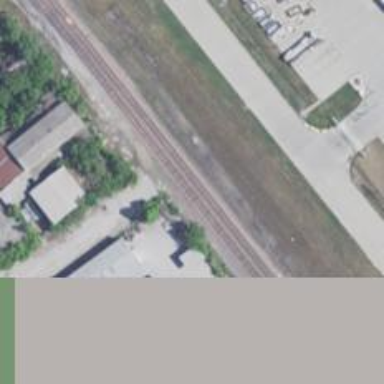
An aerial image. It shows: Railway siding with rails.